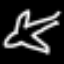
Label: airplane